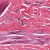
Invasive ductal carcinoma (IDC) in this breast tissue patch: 0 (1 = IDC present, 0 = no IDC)